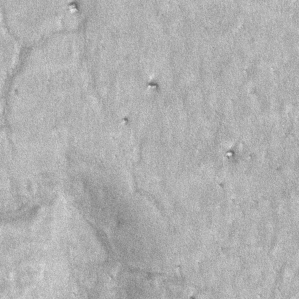
Label: frost